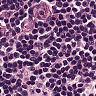
Metastatic tissue present: no